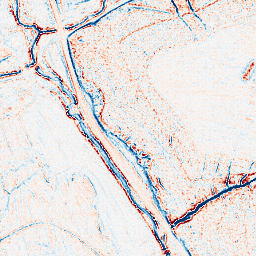
Category: edge_preserving
Decomposition family: anisotropic_diffusion
Decomposition parameters: iterations: 5
kappa: 10
gamma: 0.15
Upsampling method: sinc_blackman
Upsampling parameters: scale: 2
kernel_size: 4
Upsampling scale: 2